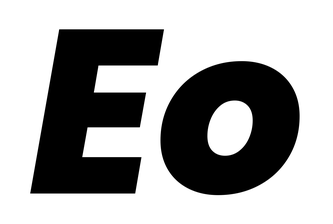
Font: Poppins-ExtraBoldItalic